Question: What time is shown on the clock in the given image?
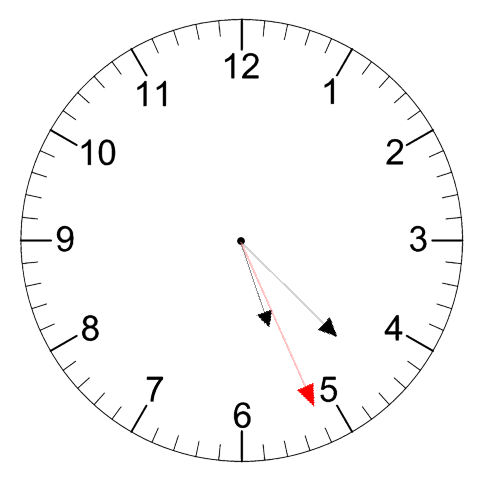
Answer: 05:22:26